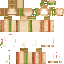
A female human skin with pale skin, wearing blonde bald dressed in a red tshirt and red pants, featuring a closed mouth.